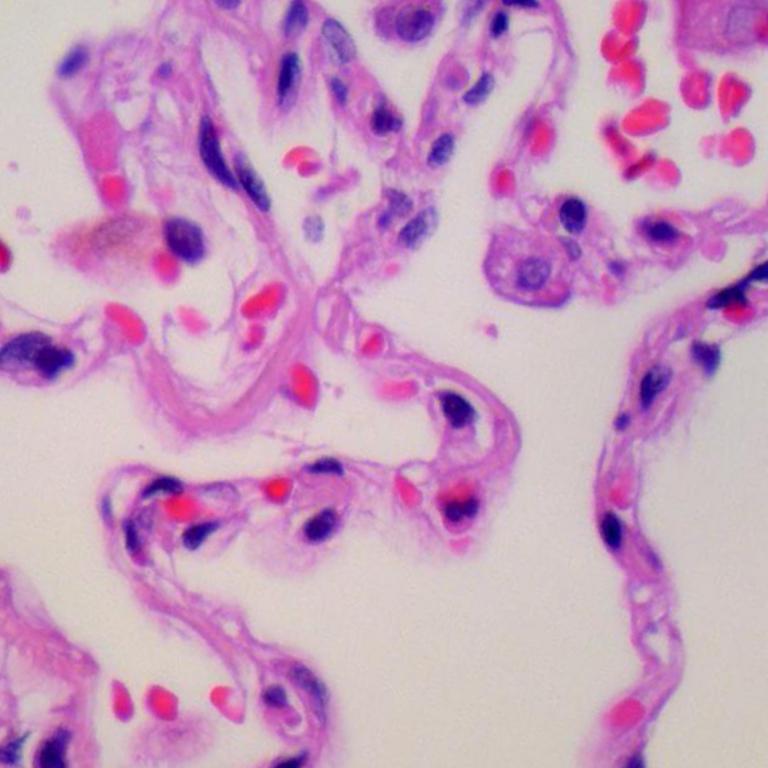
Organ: lung
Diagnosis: benign